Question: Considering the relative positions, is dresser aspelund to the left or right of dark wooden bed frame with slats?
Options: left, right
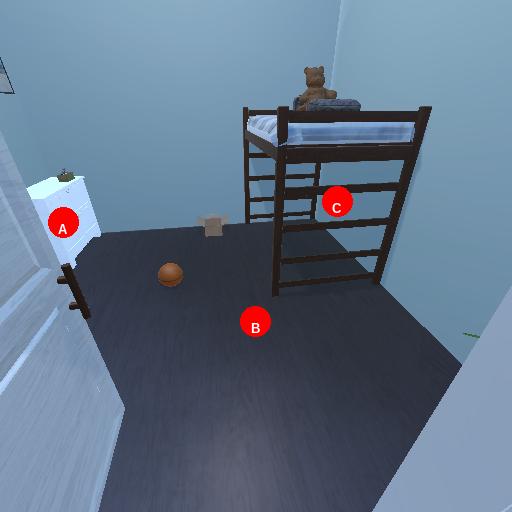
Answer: left